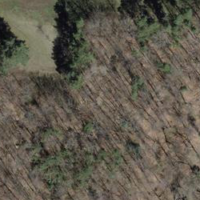
EUNIS habitat code: 41
Species observed at this site:
Pholidoptera griseoaptera
Ruspolia nitidula
Nemobius sylvestris
Pseudochorthippus parallelus
Gomphocerippus rufus